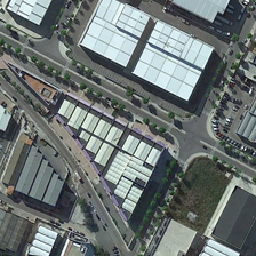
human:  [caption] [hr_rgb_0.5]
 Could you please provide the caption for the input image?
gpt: Some buildings and green trees are in the industrial area.

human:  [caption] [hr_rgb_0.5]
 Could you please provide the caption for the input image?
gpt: many fields near the industrial area near the road .

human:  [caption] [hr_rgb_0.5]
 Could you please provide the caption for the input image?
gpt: The industrial houses on the street are in good order.

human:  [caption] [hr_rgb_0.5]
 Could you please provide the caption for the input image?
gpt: Industrial parks on the street are neatly arranged.

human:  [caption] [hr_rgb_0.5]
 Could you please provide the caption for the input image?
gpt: Some buildings and greenery are in the industrial zone.